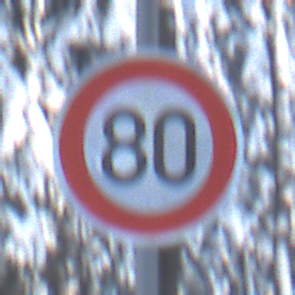
Verkehrszeichen: Geschwindigkeit80
Umgebung: Outdoor, Nature
Tageszeit: MorningAfternoon
Wetter: Clear
Licht: Natural
Jahreszeit: Winter
Kontrast: LowContrast